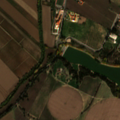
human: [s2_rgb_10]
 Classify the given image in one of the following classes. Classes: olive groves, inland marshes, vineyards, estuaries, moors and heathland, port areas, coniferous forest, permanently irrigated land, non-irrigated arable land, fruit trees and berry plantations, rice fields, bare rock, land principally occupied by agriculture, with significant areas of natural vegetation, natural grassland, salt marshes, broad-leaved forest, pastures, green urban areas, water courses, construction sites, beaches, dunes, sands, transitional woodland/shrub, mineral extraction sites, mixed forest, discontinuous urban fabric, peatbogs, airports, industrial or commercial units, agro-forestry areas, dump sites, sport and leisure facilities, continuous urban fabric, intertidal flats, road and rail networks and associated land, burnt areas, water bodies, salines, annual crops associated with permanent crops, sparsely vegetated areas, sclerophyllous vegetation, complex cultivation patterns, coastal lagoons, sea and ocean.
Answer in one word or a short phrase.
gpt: discontinuous urban fabric, permanently irrigated land, vineyards, complex cultivation patterns, land principally occupied by agriculture, with significant areas of natural vegetation, agro-forestry areas